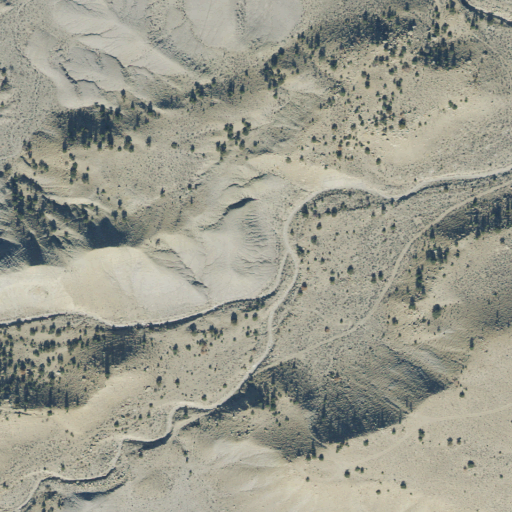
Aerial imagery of valley in Utah named Zwahlen Wash containing shrub and barren land